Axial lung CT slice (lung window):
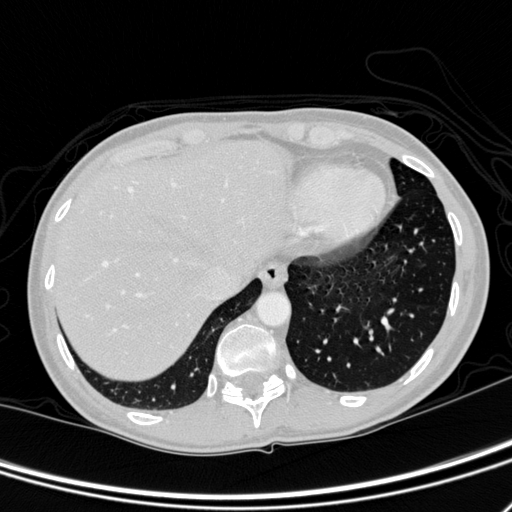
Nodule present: no